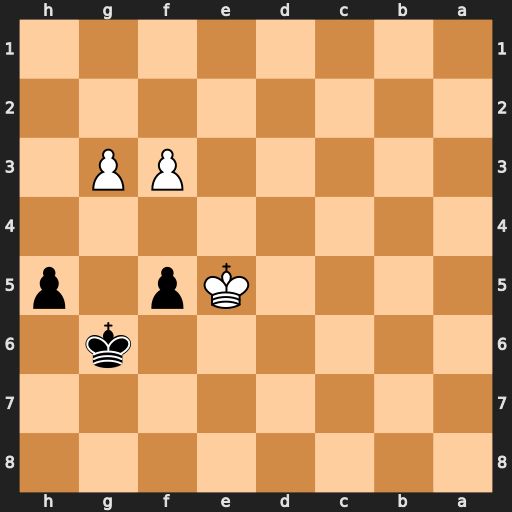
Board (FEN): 8/8/6k1/4Kp1p/8/5PP1/8/8
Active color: b
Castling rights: -
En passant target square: -
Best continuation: Kg5 f4+ Kg4 Kf6 Kxg3 Kxf5 h4 Ke5 h3 f5 h2 f6 h1=Q